Question: My code:
'''
public class MainActivity extends GraphicsActivity{
@Override
protected void onCreate(Bundle savedInstanceState) {
super.onCreate(savedInstanceState);
setContentView(new MyView(this));
mPaint = new Paint();
mPaint.setAntiAlias(true);
mPaint.setDither(true);
mPaint.setColor(0xffffffff);
mPaint.setStyle(Paint.Style.STROKE);
mPaint.setStrokeJoin(Paint.Join.ROUND);
mPaint.setStrokeCap(Paint.Cap.ROUND);
mPaint.setStrokeWidth(12);
mEmboss = new EmbossMaskFilter(new float[] { 1, 1, 1 },
0.4f, 6, 3.5f);
mPaint.setMaskFilter(mEmboss);
//mBlur = new BlurMaskFilter(8, BlurMaskFilter.Blur.NORMAL);
}
private Paint mPaint;
private MaskFilter mEmboss;
public class MyView extends View {
private Bitmap mBitmap;
private Canvas mCanvas;
private Path mPath;
private Paint mBitmapPaint;
public MyView(Context c) {
super(c);
Bitmap bmp = BitmapFactory.decodeResource(getResources(), R.drawable.t01);
Display display = getWindowManager().getDefaultDisplay();
int height = display.getWidth();
int width = display.getHeight();
mBitmap = Bitmap.createScaledBitmap(bmp, height, width, true);
//mBitmap = Bitmap.createBitmap(320, 480, Bitmap.Config.ARGB_8888);
mCanvas = new Canvas(mBitmap);
mPath = new Path();
mBitmapPaint = new Paint(Paint.DITHER_FLAG);
}
@Override
protected void onDraw(Canvas canvas) {
canvas.drawBitmap(mBitmap, 0, 0, mBitmapPaint);
canvas.drawPath(mPath, mPaint);
}
private float mX, mY;
private static final float TOUCH_TOLERANCE = 4;
private void touch_start(float x, float y) {
mPath.reset();
mPath.moveTo(x, y);
mX = x;
mY = y;
}
private void touch_move(float x, float y) {
float dx = Math.abs(x - mX);
float dy = Math.abs(y - mY);
if (dx >= TOUCH_TOLERANCE || dy >= TOUCH_TOLERANCE) {
mPath.quadTo(mX, mY, (x + mX)/2, (y + mY)/2);
mX = x;
mY = y;
}
}
private void touch_up() {
mPath.lineTo(mX, mY);
// commit the path to our offscreen
mCanvas.drawPath(mPath, mPaint);
// kill this so we don't double draw
mPath.reset();
}
@Override
public boolean onTouchEvent(MotionEvent event) {
float x = event.getX();
float y = event.getY();
switch (event.getAction()) {
case MotionEvent.ACTION_DOWN:
touch_start(x, y);
invalidate();
break;
case MotionEvent.ACTION_MOVE:
touch_move(x, y);
invalidate();
break;
case MotionEvent.ACTION_UP:
touch_up();
invalidate();
break;
}
return true;
}
}
}
'''
My xml:
'''
<RelativeLayout xmlns:android="http://schemas.android.com/apk/res/android"
xmlns:tools="http://schemas.android.com/tools"
android:layout_width="match_parent"
android:layout_height="match_parent" >
<ImageView
android:layout_width="fill_parent"
android:layout_height="fill_parent"
android:src="@drawable/t01"
android:layout_centerHorizontal="true"
android:layout_centerVertical="true" />
</RelativeLayout>
'''
Now I want add the view in the activity to this xml and also I want to place this view over the layout such that the image must be seen and also the view. Actually I'm trying to draw inside the lines of the letter in the image. Something like tracing the letter.
And also I don't want my canvas draw to exclude the outline of my Letter in the image. If it crosses, then I want to put some warning sound.

Please help me how to do this?
Thanks in advance.
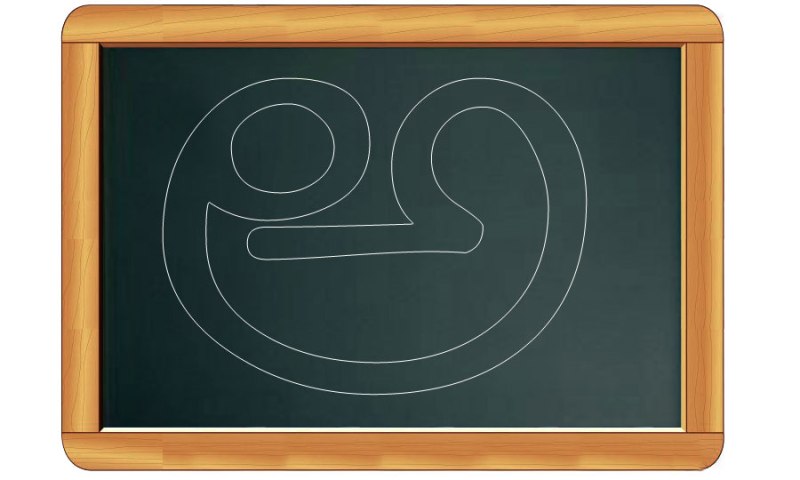
Answer: When I tried the answer given by MarvinLabs, I get Inflate Exception. So tried to write the code using java itself. My code that worked out for me:
'''
public class MainActivity extends GraphicsActivity{
private Button clearButton;
MyView signature;
@Override
protected void onCreate(Bundle savedInstanceState) {
super.onCreate(savedInstanceState);
setContentView(R.layout.activity_main);
signature = new MyView(this);
RelativeLayout myLayout = new RelativeLayout(this);
myLayout.setLayoutParams(new RelativeLayout.LayoutParams(LayoutParams.MATCH_PARENT, LayoutParams.MATCH_PARENT));
clearButton = new Button(this);
clearButton.setText("Clear");
clearButton.setOnClickListener(new OnClickListener() {
public void onClick(View v) {
// To clear the drawn lines with finger.
Intent intent = new Intent(MainActivity.this, MainActivity.class);
startActivity(intent);
finish();
}
});
myLayout.addView(signature);
myLayout.addView(clearButton);
RelativeLayout.LayoutParams params = new RelativeLayout.LayoutParams(100, LayoutParams.WRAP_CONTENT);
params.addRule(RelativeLayout.ALIGN_PARENT_TOP);
params.addRule(RelativeLayout.ALIGN_PARENT_RIGHT);
clearButton.setLayoutParams(params);
clearButton.bringToFront();
this.setContentView(myLayout);
mPaint = new Paint();
mPaint.setAntiAlias(true);
mPaint.setDither(true);
mPaint.setColor(0xffffffff);
mPaint.setStyle(Paint.Style.STROKE);
mPaint.setStrokeJoin(Paint.Join.ROUND);
mPaint.setStrokeCap(Paint.Cap.ROUND);
mPaint.setStrokeWidth(12);
mEmboss = new EmbossMaskFilter(new float[] { 1, 1, 1 },
0.4f, 6, 3.5f);
mPaint.setMaskFilter(mEmboss);
}
private Paint mPaint;
private MaskFilter mEmboss;
public class MyView extends View {
private static final float MINP = 0.25f;
private static final float MAXP = 0.75f;
private Bitmap mBitmap;
private Canvas mCanvas;
private Path mPath;
private Paint mBitmapPaint;
public MyView(Context c) {
super(c);
Bitmap bmp = BitmapFactory.decodeResource(getResources(), R.drawable.t01);
Display display = getWindowManager().getDefaultDisplay();
int height = display.getWidth();
int width = display.getHeight();
mBitmap = Bitmap.createScaledBitmap(bmp, height, width, true);
mCanvas = new Canvas(mBitmap);
mPath = new Path();
mBitmapPaint = new Paint(Paint.DITHER_FLAG);
}
@Override
protected void onDraw(Canvas canvas) {
canvas.drawBitmap(mBitmap, 0, 0, mBitmapPaint);
canvas.drawPath(mPath, mPaint);
}
private float mX, mY;
private static final float TOUCH_TOLERANCE = 4;
private void touch_start(float x, float y) {
mPath.reset();
mPath.moveTo(x, y);
mX = x;
mY = y;
}
private void touch_move(float x, float y) {
float dx = Math.abs(x - mX);
float dy = Math.abs(y - mY);
if (dx >= TOUCH_TOLERANCE || dy >= TOUCH_TOLERANCE) {
mPath.quadTo(mX, mY, (x + mX)/2, (y + mY)/2);
mX = x;
mY = y;
}
}
private void touch_up() {
mPath.lineTo(mX, mY);
// commit the path to our offscreen
mCanvas.drawPath(mPath, mPaint);
// kill this so we don't double draw
mPath.reset();
}
@Override
public boolean onTouchEvent(MotionEvent event) {
float x = event.getX();
float y = event.getY();
switch (event.getAction()) {
case MotionEvent.ACTION_DOWN:
touch_start(x, y);
invalidate();
break;
case MotionEvent.ACTION_MOVE:
touch_move(x, y);
invalidate();
break;
case MotionEvent.ACTION_UP:
touch_up();
invalidate();
break;
}
return true;
}
}
}
'''
Thanks for the support and help.